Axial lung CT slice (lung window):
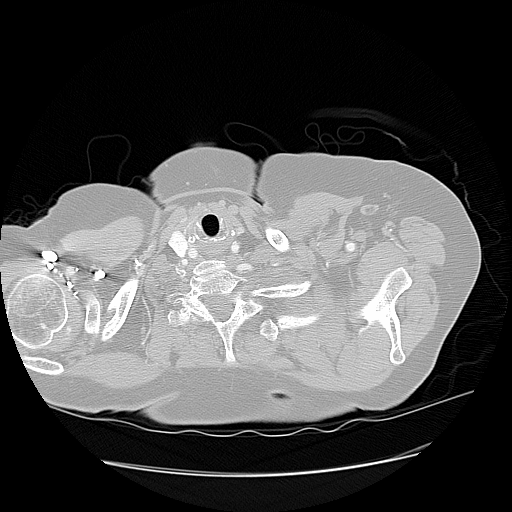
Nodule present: no